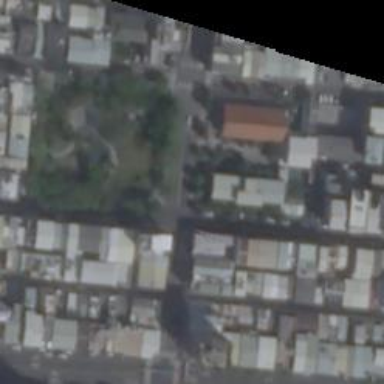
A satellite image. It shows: Place of worship.